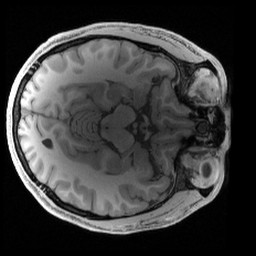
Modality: T1w
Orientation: axial
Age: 25
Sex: male
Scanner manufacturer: siemens
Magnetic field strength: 3 T
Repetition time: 2.4 s
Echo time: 0.00241 s